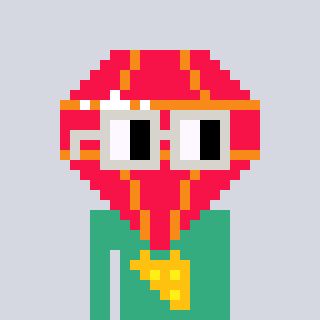
a pixel art character with square light gray glasses, a red diamond-shaped head and a teal-colored body on a cool background